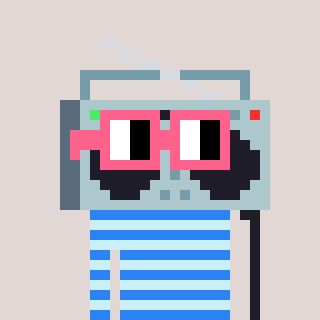
a pixel art character with square pink glasses, a boombox-shaped head and a cold-colored body on a warm background